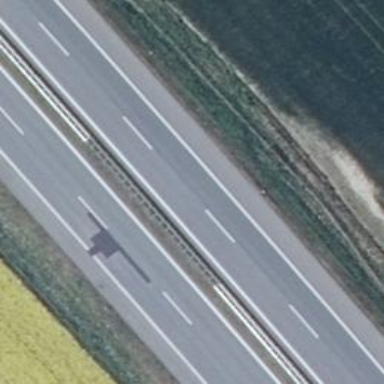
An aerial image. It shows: Asphalt motorway.